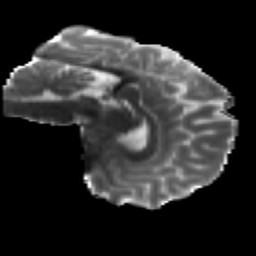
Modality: T2w
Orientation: sagittal
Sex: male
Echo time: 0.114 s